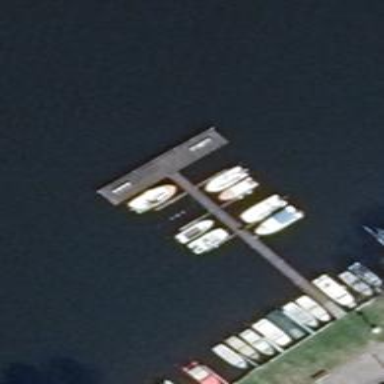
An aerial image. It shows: Man-made pier.